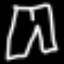
Label: pants